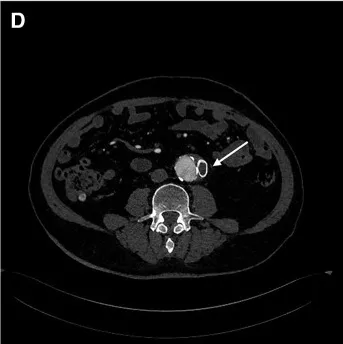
(D) 3-month post-surgery CTA shows AVP in abdominal aorta.
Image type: radiology (ct)